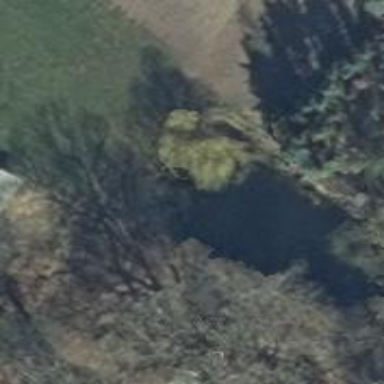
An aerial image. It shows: Pond surrounded by natural water.